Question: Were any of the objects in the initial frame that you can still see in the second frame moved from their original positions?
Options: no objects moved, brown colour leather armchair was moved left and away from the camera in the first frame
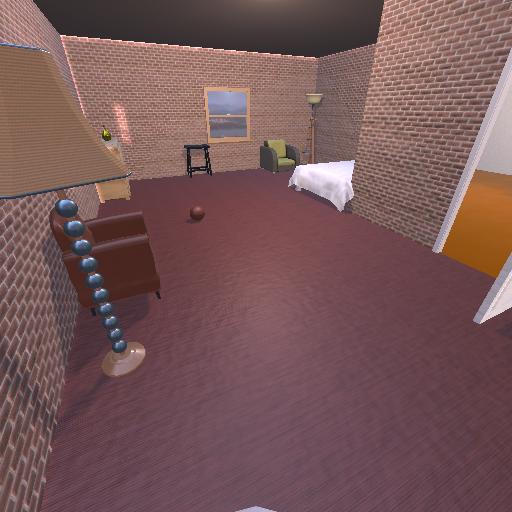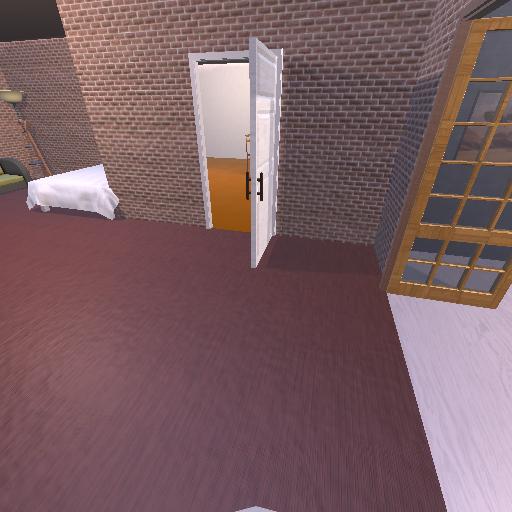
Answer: no objects moved